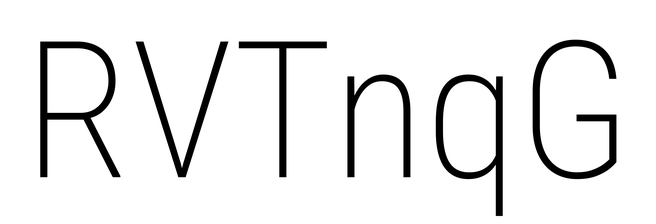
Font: Roboto_Condensed_ExtraLight